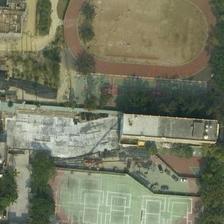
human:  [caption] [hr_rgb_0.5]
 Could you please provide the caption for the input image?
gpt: a playground with three basketball fields is next to a old playground .

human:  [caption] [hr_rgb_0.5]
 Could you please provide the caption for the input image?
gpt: in this large area, the football field has been worn and people areunable to see the turf, which is needed to be repaired .

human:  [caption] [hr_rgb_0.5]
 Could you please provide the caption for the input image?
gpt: several buildings and some green trees are next to a playground .

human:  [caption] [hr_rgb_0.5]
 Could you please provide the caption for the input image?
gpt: a playground is next to many green trees and several buildings .

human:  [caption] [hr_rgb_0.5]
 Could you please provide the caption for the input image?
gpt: a playground is next to many green trees and several buildings .